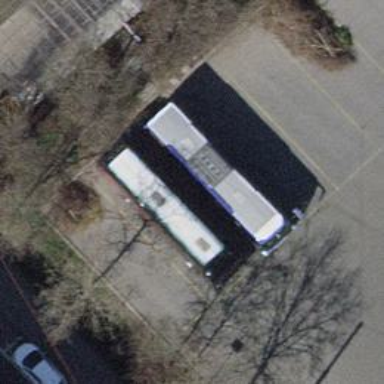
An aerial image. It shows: Parking space designated for buses.